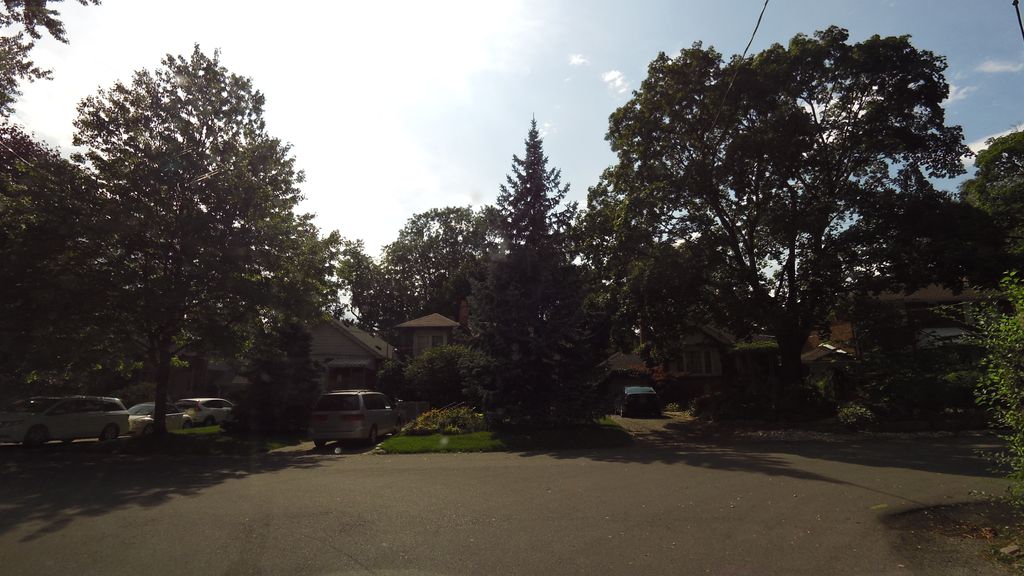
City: toronto